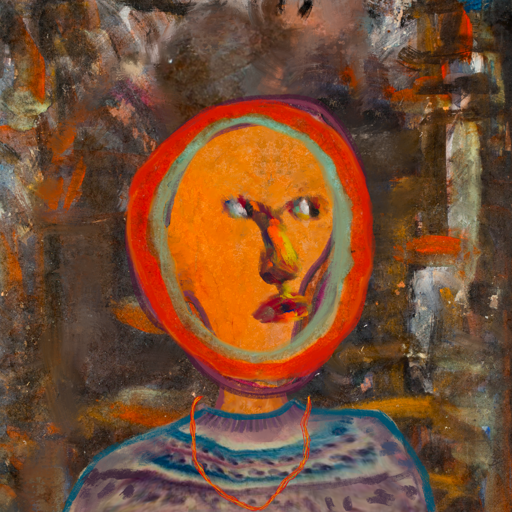
Background: GypsyQueen, Head And Neck Side: Hypocrite_w_Hair, Face Side: An_Impression, Bust: HillGirl, Hair Side: Sisters, Head Accessory: Blank, Second Necklace: Gypsy_Mother_2, Necklace: Blank, Baby: Blank